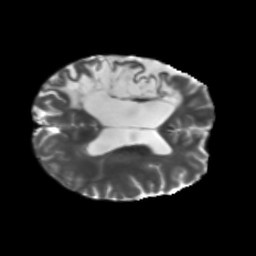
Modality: T2w
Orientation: axial
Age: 46
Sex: male
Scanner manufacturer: siemens
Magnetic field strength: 3 T
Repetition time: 5.47 s
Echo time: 0.0854 s